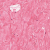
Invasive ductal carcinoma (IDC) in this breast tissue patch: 0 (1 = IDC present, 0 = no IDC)